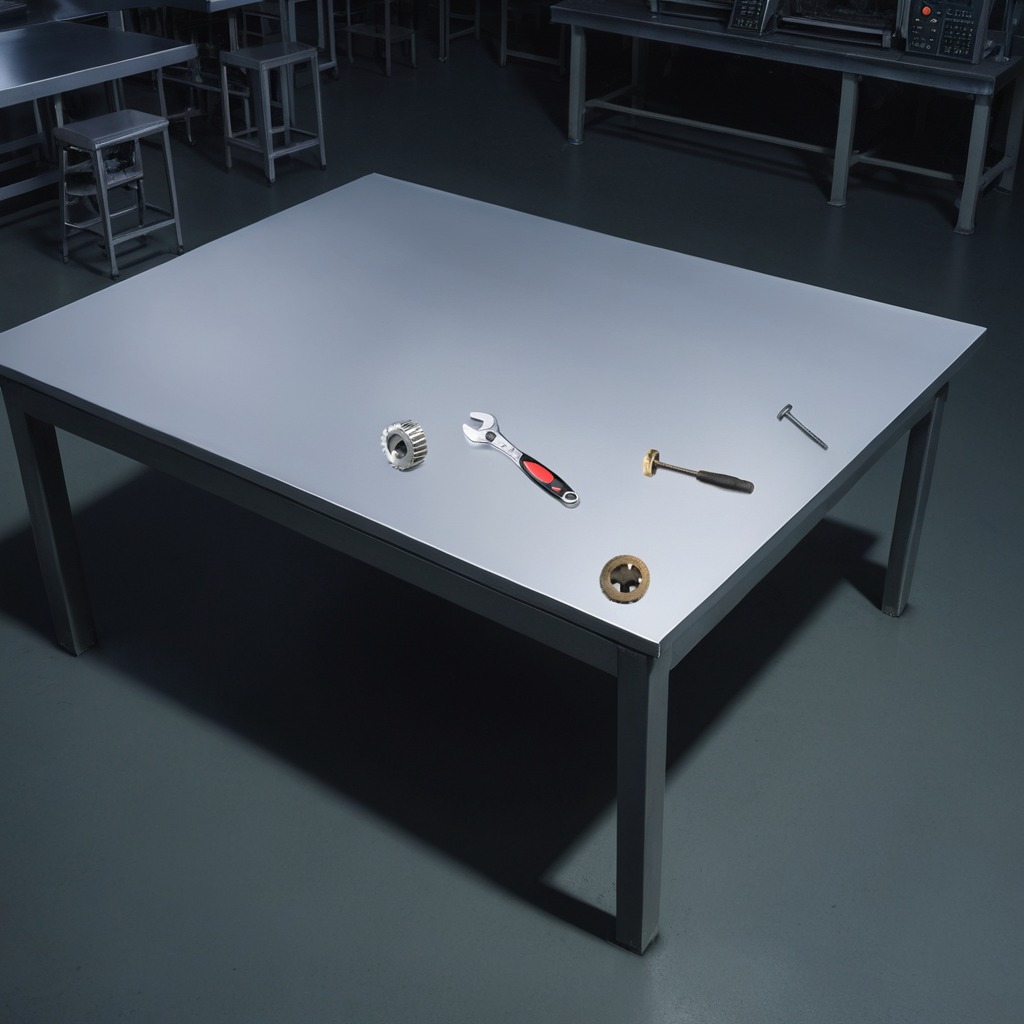
A steel gear with teeth, a hammer, an iron nail, a metal machine screw, and a wrench are lying on the tabletop.